Question: I have a normal database and not using any membership provider and I would like to auto-generate a new user ID which is created in database with a new user registration.
As seen below this is what I need.

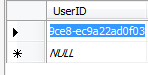
Answer: That is a GUID (in .net) or uniqueidentifier (in SQL).
If you are using Microsoft SQL Server you can execute the following T-SQL:
'''
DECLARE @ID uniqueidentifier;
SET @ID = NEWID();
'''
...and then execute your INSERT statement.
If you prefer to generate the ID in VB.NET you can use the following code:
'''
Dim id as Guid = Guid.NewGuid()
'''